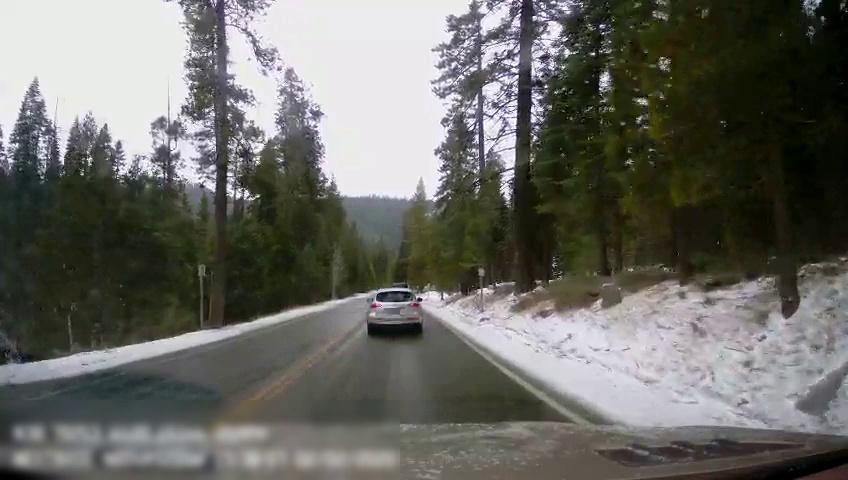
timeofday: Day
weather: Snowy
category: Drivable Space
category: Vehicles | Truck
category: Vehicles | SUV
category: Lanes | Current Lane
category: Lanes | Opposite Lane
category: Lanes | Current Lane
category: Lanes | Opposite Lane